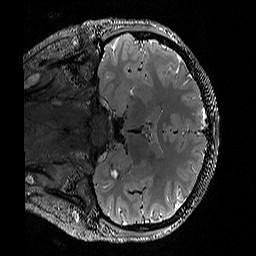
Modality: T2w
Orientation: coronal
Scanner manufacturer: siemens
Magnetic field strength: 3 T
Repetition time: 3.2 s
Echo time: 0.428 s